Field crop: maize
Growth stage: 2
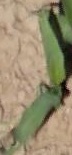
Species: maize